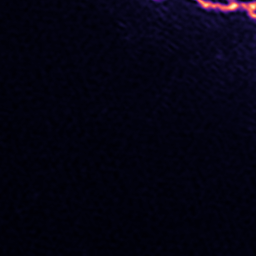
Label: Super-resolution ER image